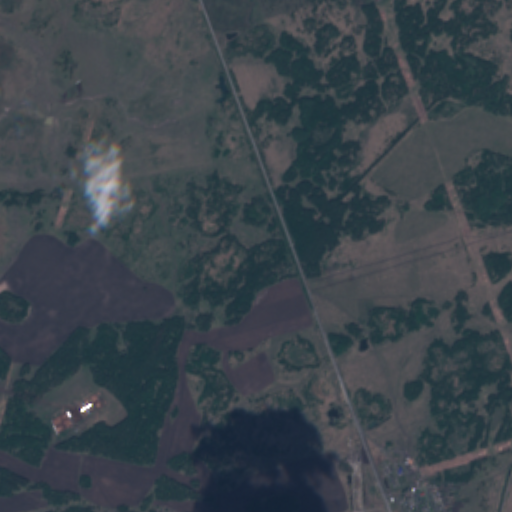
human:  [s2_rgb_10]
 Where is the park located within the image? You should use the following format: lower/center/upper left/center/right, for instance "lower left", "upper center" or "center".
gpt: The park is located in the center of the image.
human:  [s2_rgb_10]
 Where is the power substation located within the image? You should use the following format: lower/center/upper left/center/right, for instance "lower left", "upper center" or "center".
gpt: The power substation is located in the lower right of the image.
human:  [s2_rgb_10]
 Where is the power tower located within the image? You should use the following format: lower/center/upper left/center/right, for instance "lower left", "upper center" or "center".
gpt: The power tower is located in the left of the image.
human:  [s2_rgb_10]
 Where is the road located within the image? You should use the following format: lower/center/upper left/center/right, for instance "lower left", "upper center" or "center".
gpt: There is no road in the image.